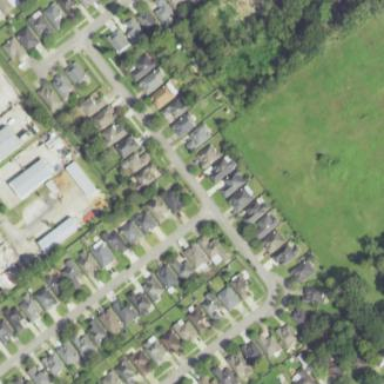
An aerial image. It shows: Single-family residential area.